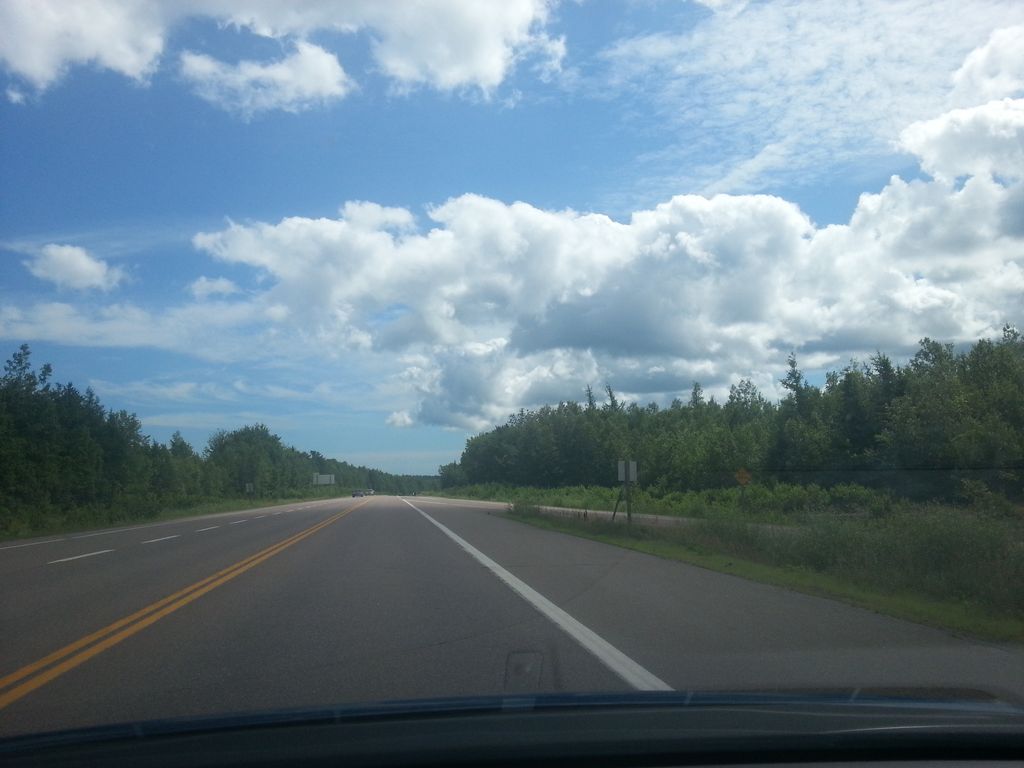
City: charlottetown